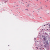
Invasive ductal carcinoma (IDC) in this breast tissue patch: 1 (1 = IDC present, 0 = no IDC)